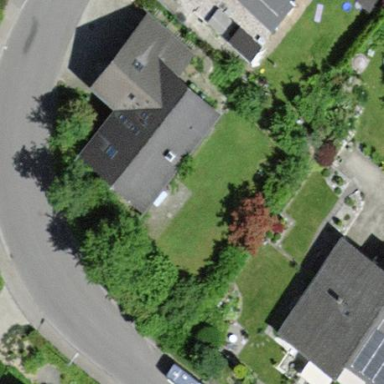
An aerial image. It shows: Simple and straightforward house.